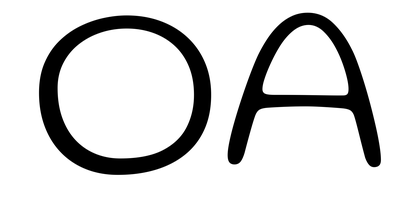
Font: Gluten_ExtraLight